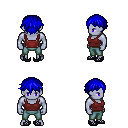
a pixel art fantasy rpg character, male body template, dark elf, purple skin, maroon pirate shirt, teal pants, blue short bangs hairstyle, ghillies, four views (front, back, left, right), 2x2 character sprite sheet, small pixel art, hard edges, no anti-aliasing